Question: This has always bugged me and this morning I decided to try and find out if there is a key command to open the resharper suggestion menu and quickly up/down select the appropriate option. It's annoying to have to grab the mouse every time.
I checked the Resharper key commands list but couldn't spot anything that sounded like it would be it (although I found a few cool key commands I never knew about, particularly the encapsulate field command!)
Anyone know it if it exists?

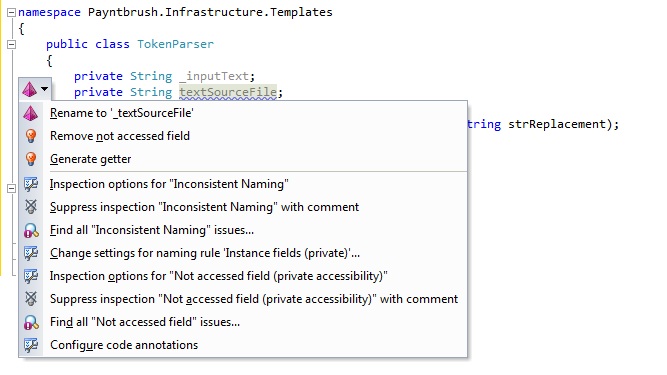
Answer: +
This is unless you chose to keep the Visual Studio shortcuts instead of ReSharper ones.